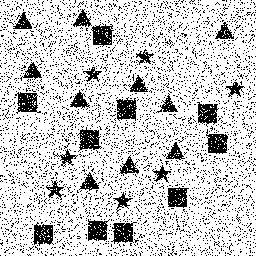
Squares: 10
Triangles: 10
Stars: 7
Total shapes: 27